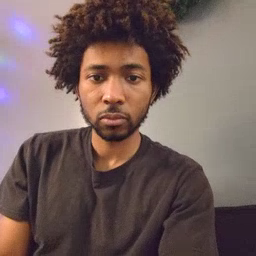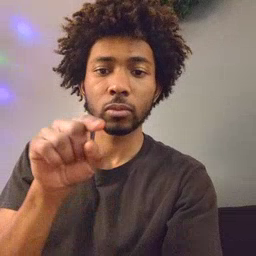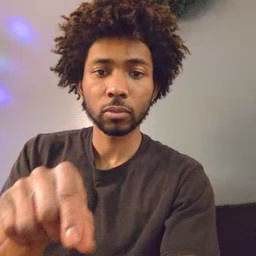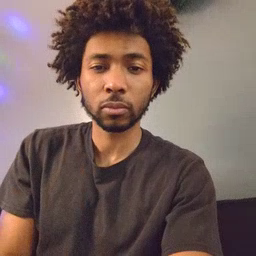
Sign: there